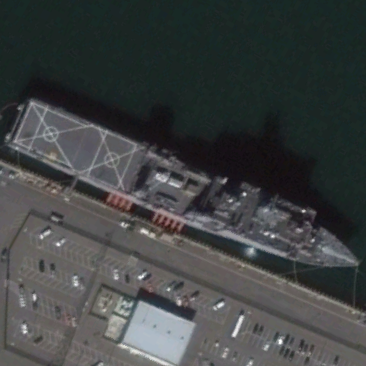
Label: combat